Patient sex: M
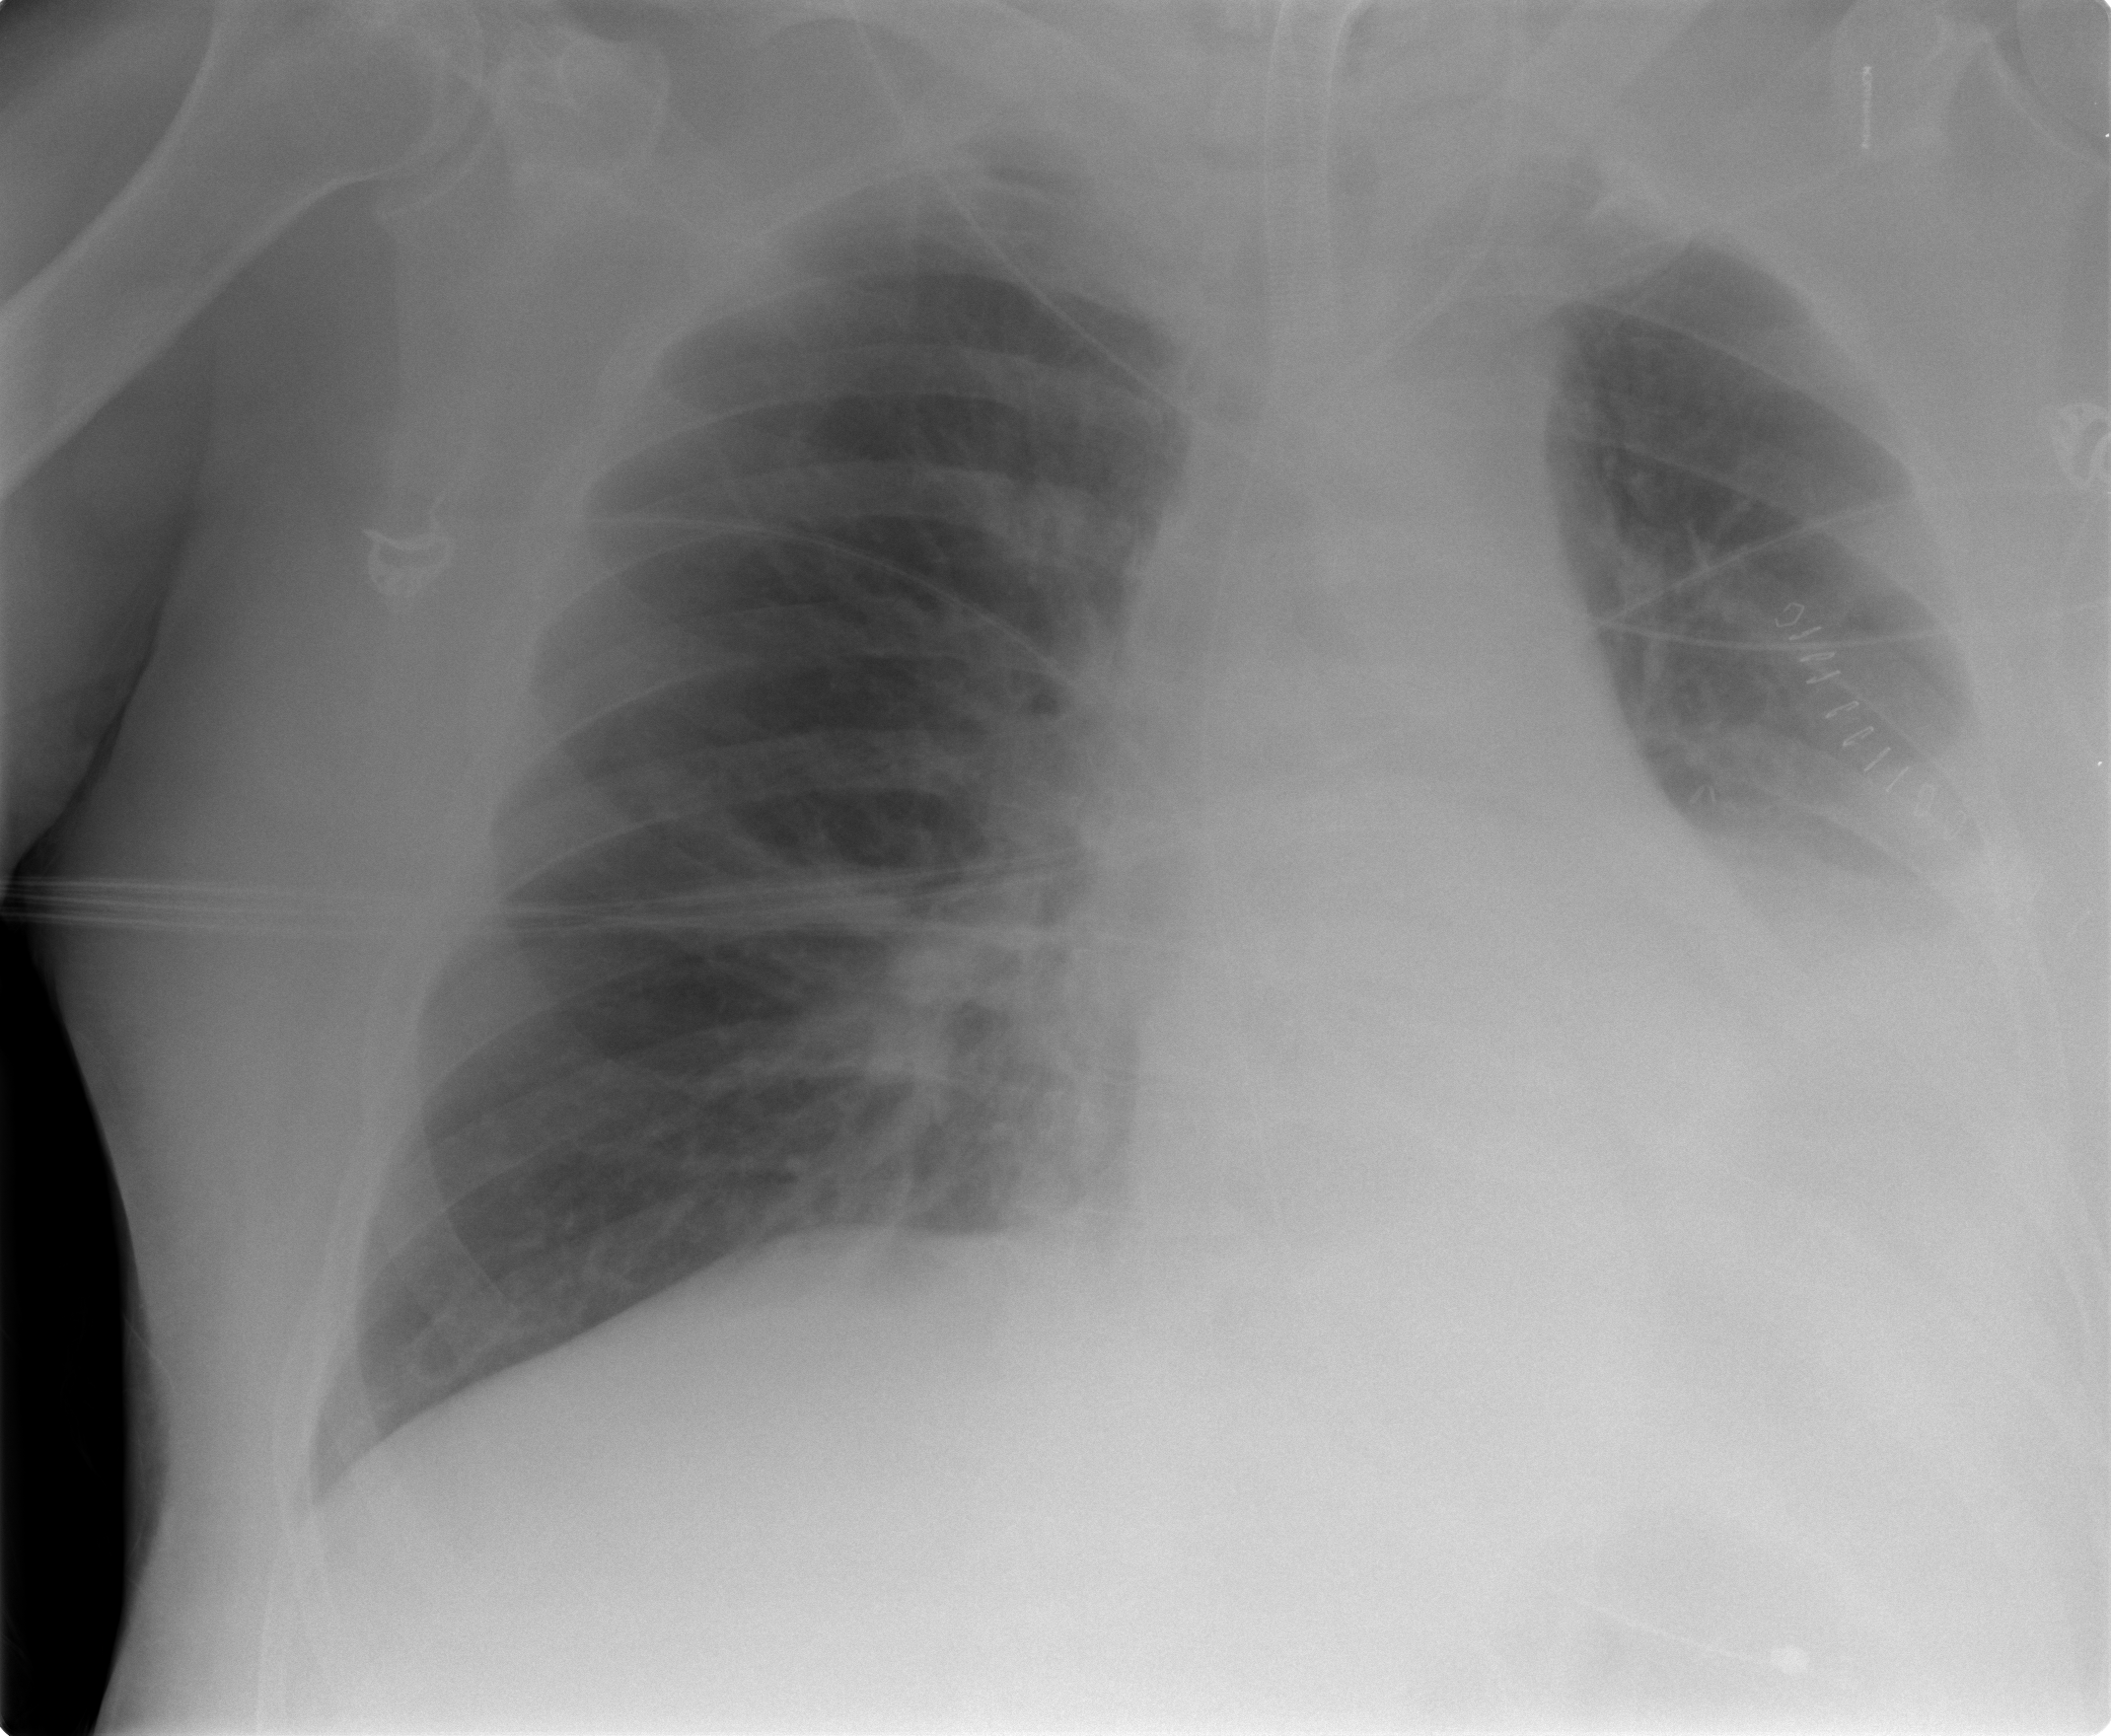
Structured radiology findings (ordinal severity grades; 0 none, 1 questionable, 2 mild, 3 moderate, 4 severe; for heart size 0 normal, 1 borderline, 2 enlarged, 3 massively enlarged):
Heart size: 2
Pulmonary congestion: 2
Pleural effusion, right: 0
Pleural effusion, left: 3
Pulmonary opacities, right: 0
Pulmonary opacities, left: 0
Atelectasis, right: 2
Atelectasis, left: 3